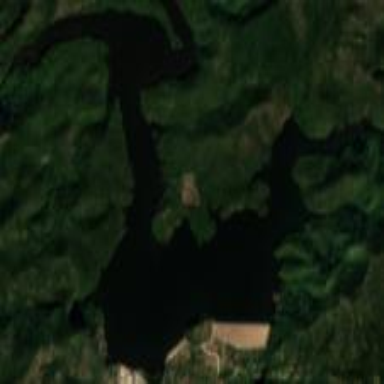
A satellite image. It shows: Reservoir surrounded by water.